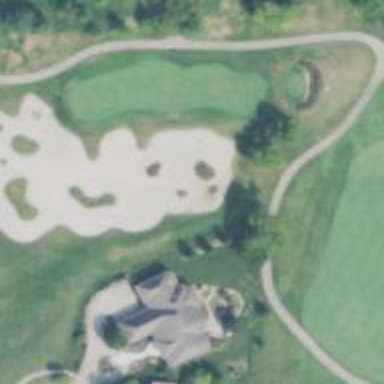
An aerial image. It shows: Golf bunker filled with sandy terrain.